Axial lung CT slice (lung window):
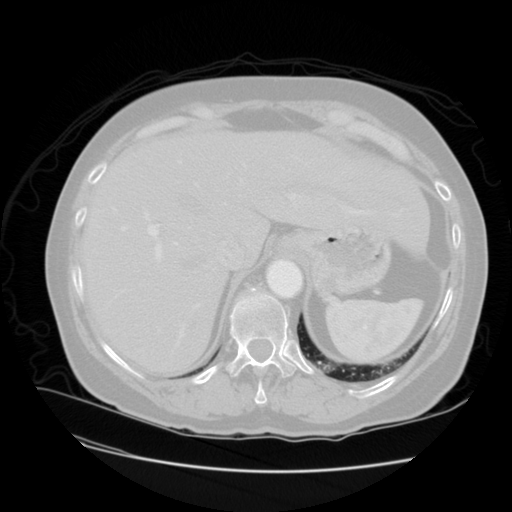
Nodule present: no